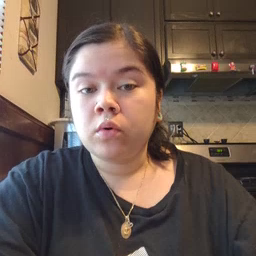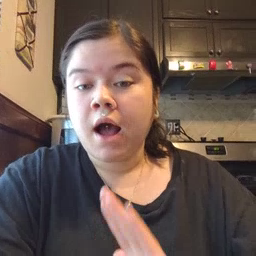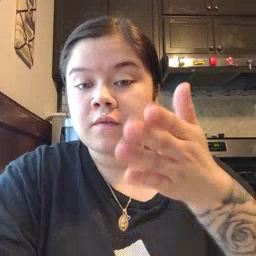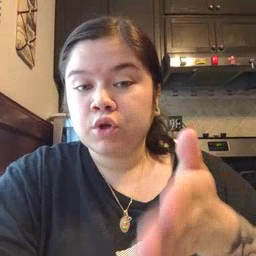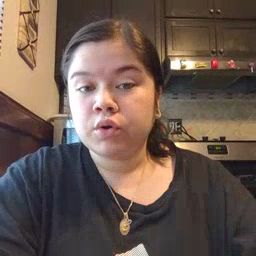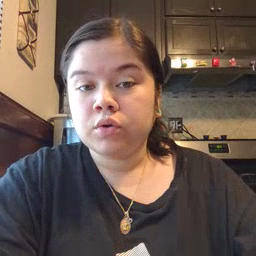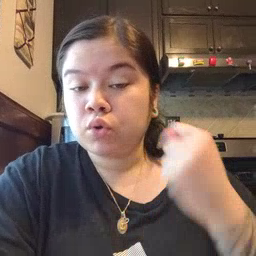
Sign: after